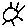
Label: sun